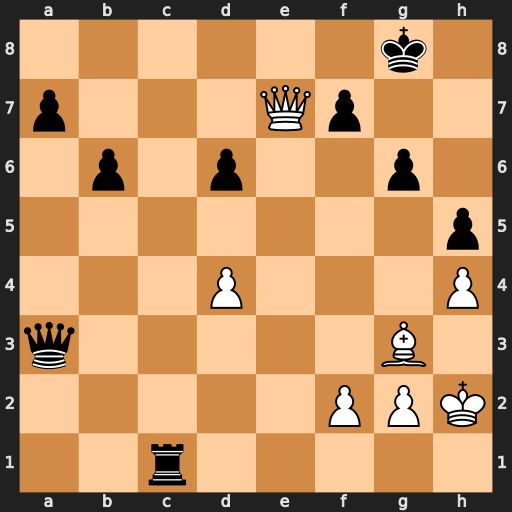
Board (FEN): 6k1/p3Qp2/1p1p2p1/7p/3P3P/q5B1/5PPK/2r5
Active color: w
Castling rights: -
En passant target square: -
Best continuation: Bxd6 Qxd6+ Qxd6